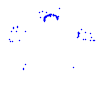
Particle: kaon